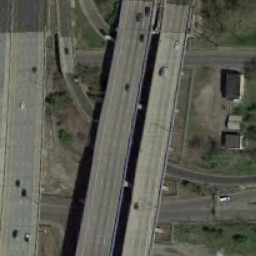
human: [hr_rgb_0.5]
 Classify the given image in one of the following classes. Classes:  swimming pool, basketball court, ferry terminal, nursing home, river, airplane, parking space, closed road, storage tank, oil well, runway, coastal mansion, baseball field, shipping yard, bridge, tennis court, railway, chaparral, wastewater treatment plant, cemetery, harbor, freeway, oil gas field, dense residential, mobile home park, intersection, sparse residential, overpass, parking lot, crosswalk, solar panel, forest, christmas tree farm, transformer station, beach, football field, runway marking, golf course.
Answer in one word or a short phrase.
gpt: overpass